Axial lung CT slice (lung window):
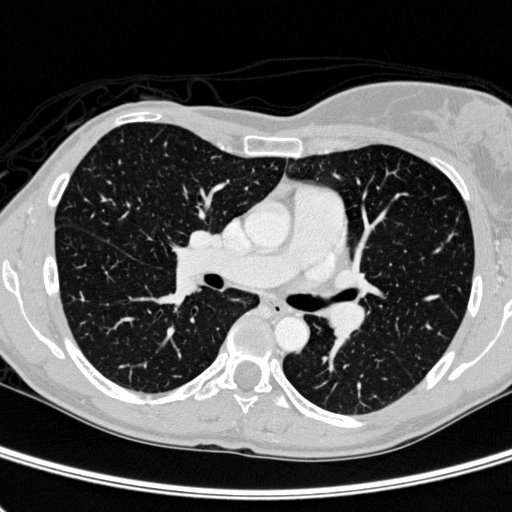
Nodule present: no